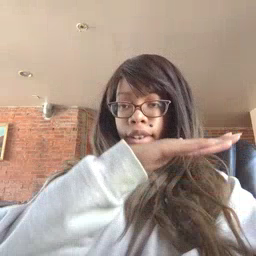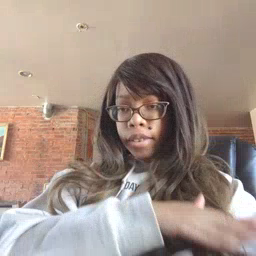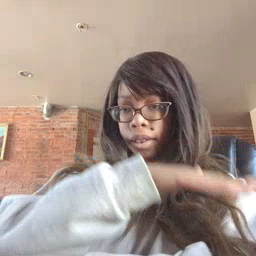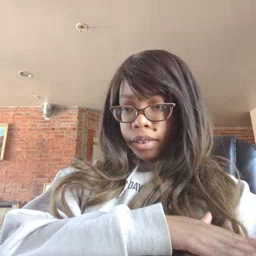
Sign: table